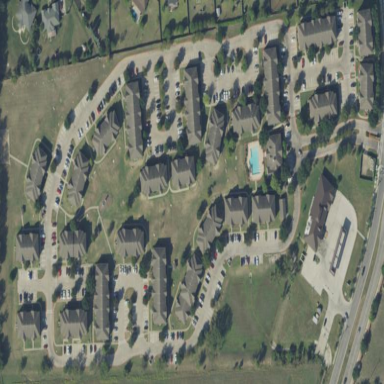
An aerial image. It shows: Residential area with apartments.